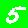
Digit: 5